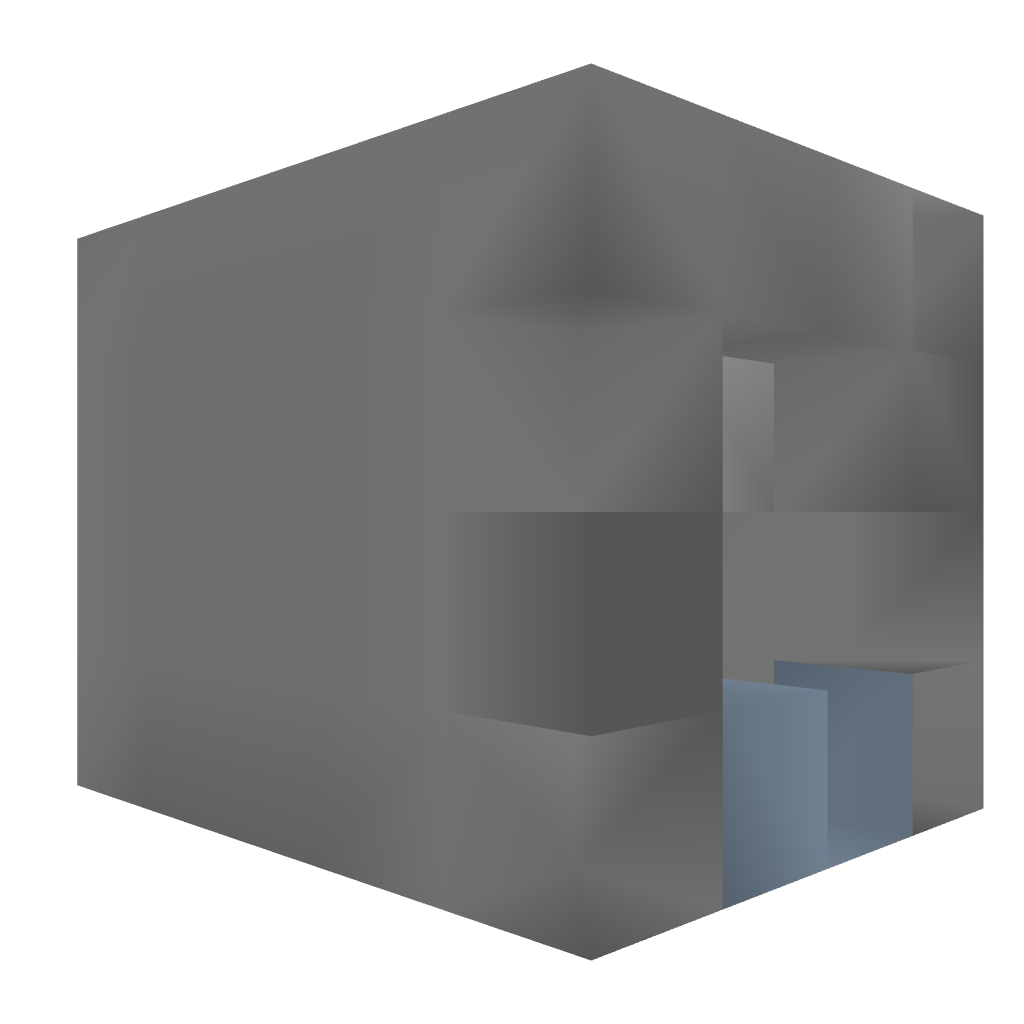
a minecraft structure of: Simple Stone Crypt